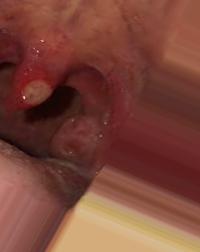
Condition: Mouth Ulcer